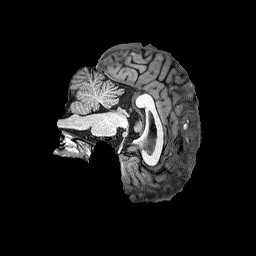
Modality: T1w
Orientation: sagittal
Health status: healthy